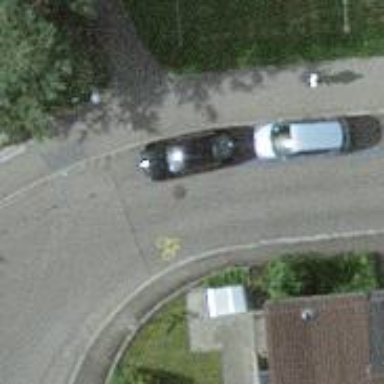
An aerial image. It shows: Residential road with asphalt surface and separate sidewalk.